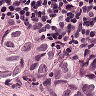
Metastatic tissue present: yes